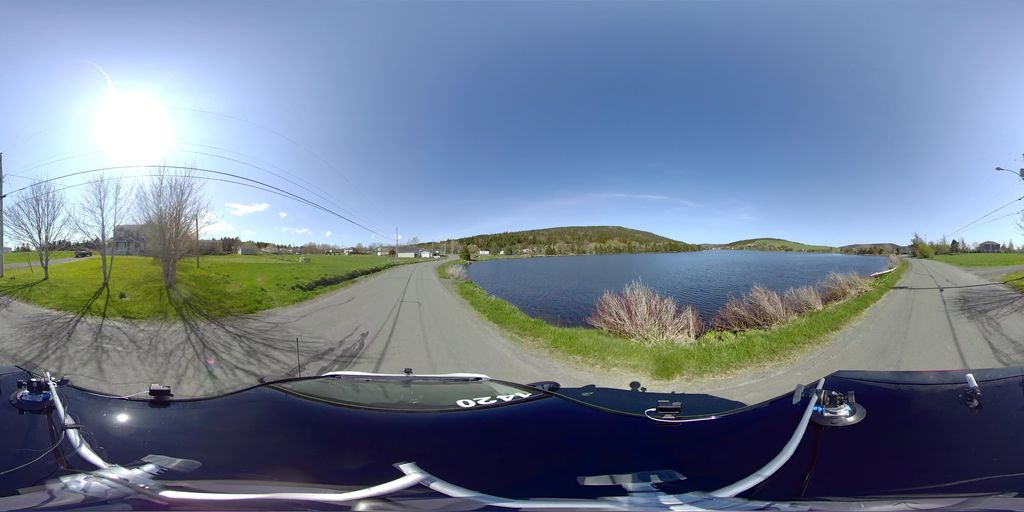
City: st_johns